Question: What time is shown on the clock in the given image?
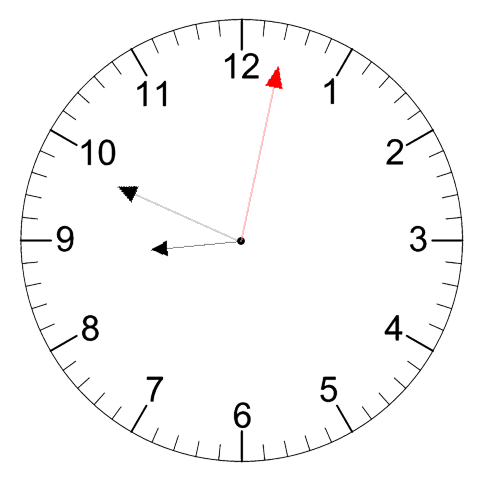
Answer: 08:49:02